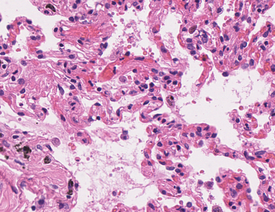
Tumor epithelial tissue: no
Tumor-associated stroma tissue: no
Normal tissue: yes